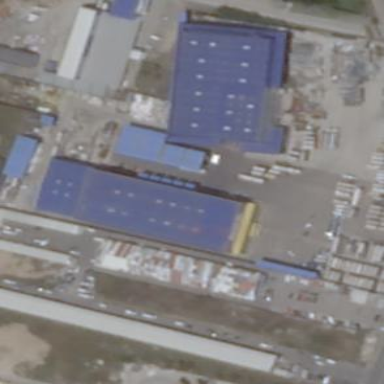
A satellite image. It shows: Industrial area.